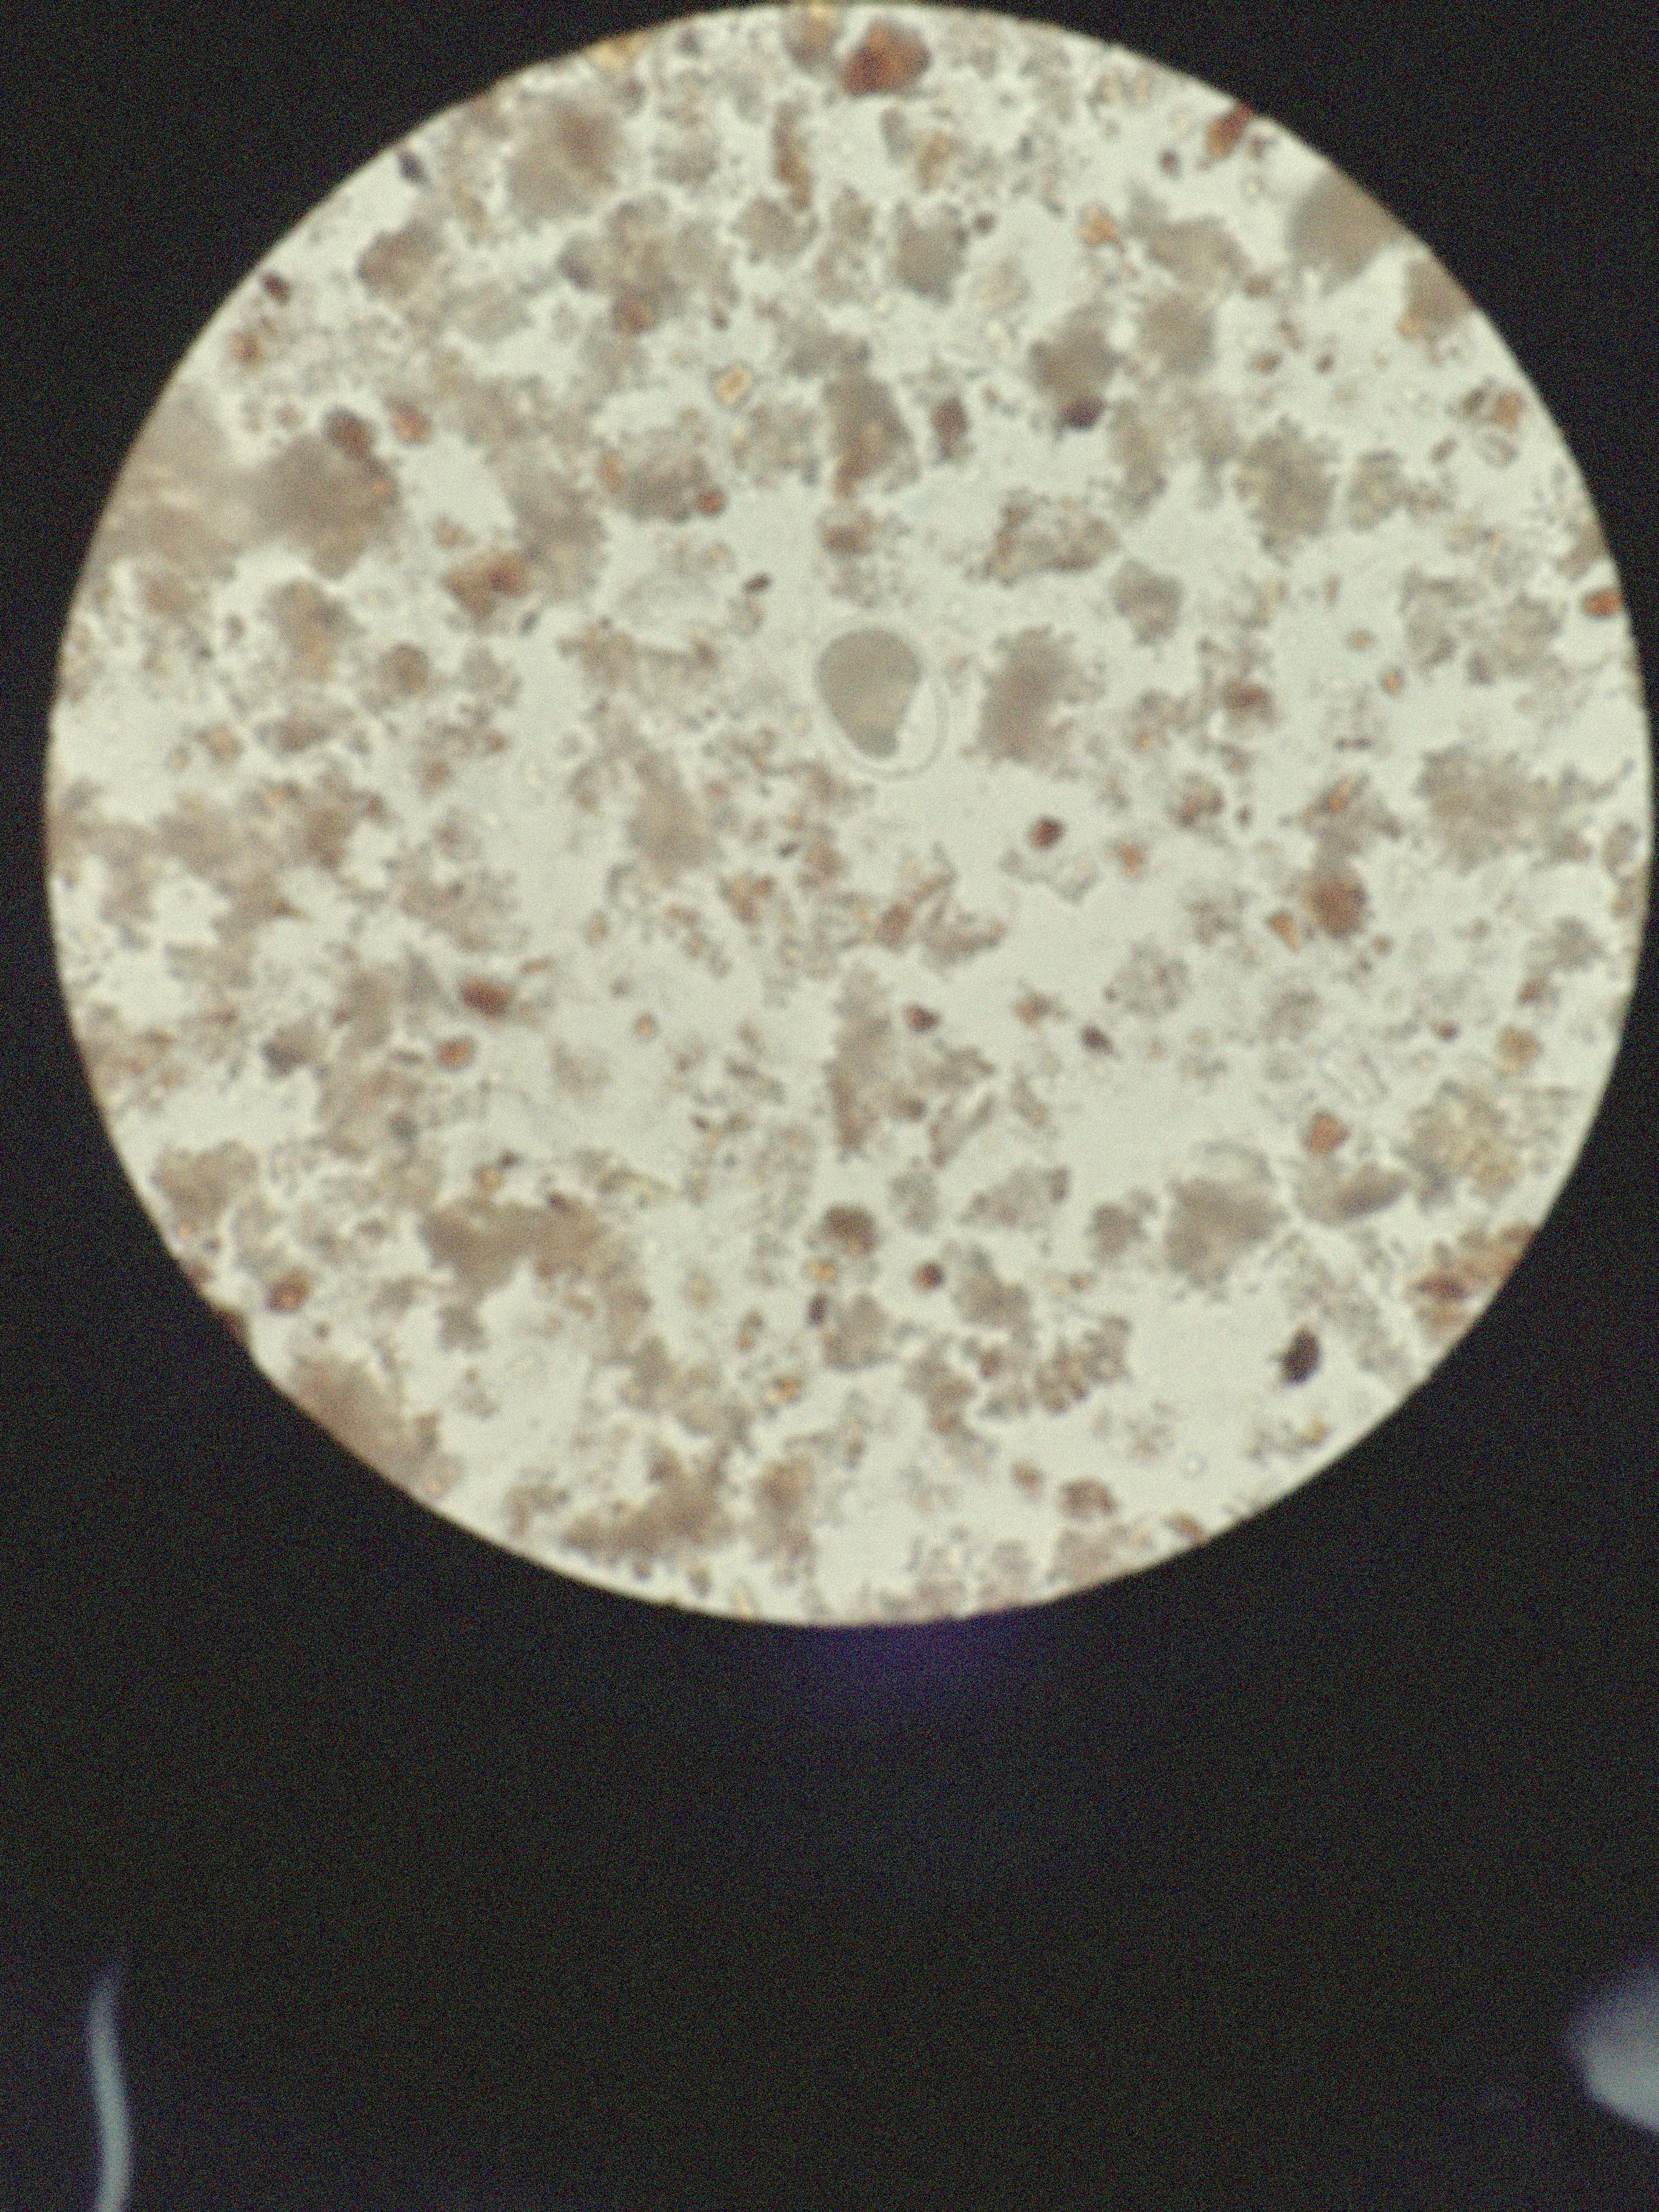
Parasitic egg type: Hookworm egg